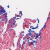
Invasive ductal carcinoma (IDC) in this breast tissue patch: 1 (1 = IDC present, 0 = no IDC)